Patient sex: M
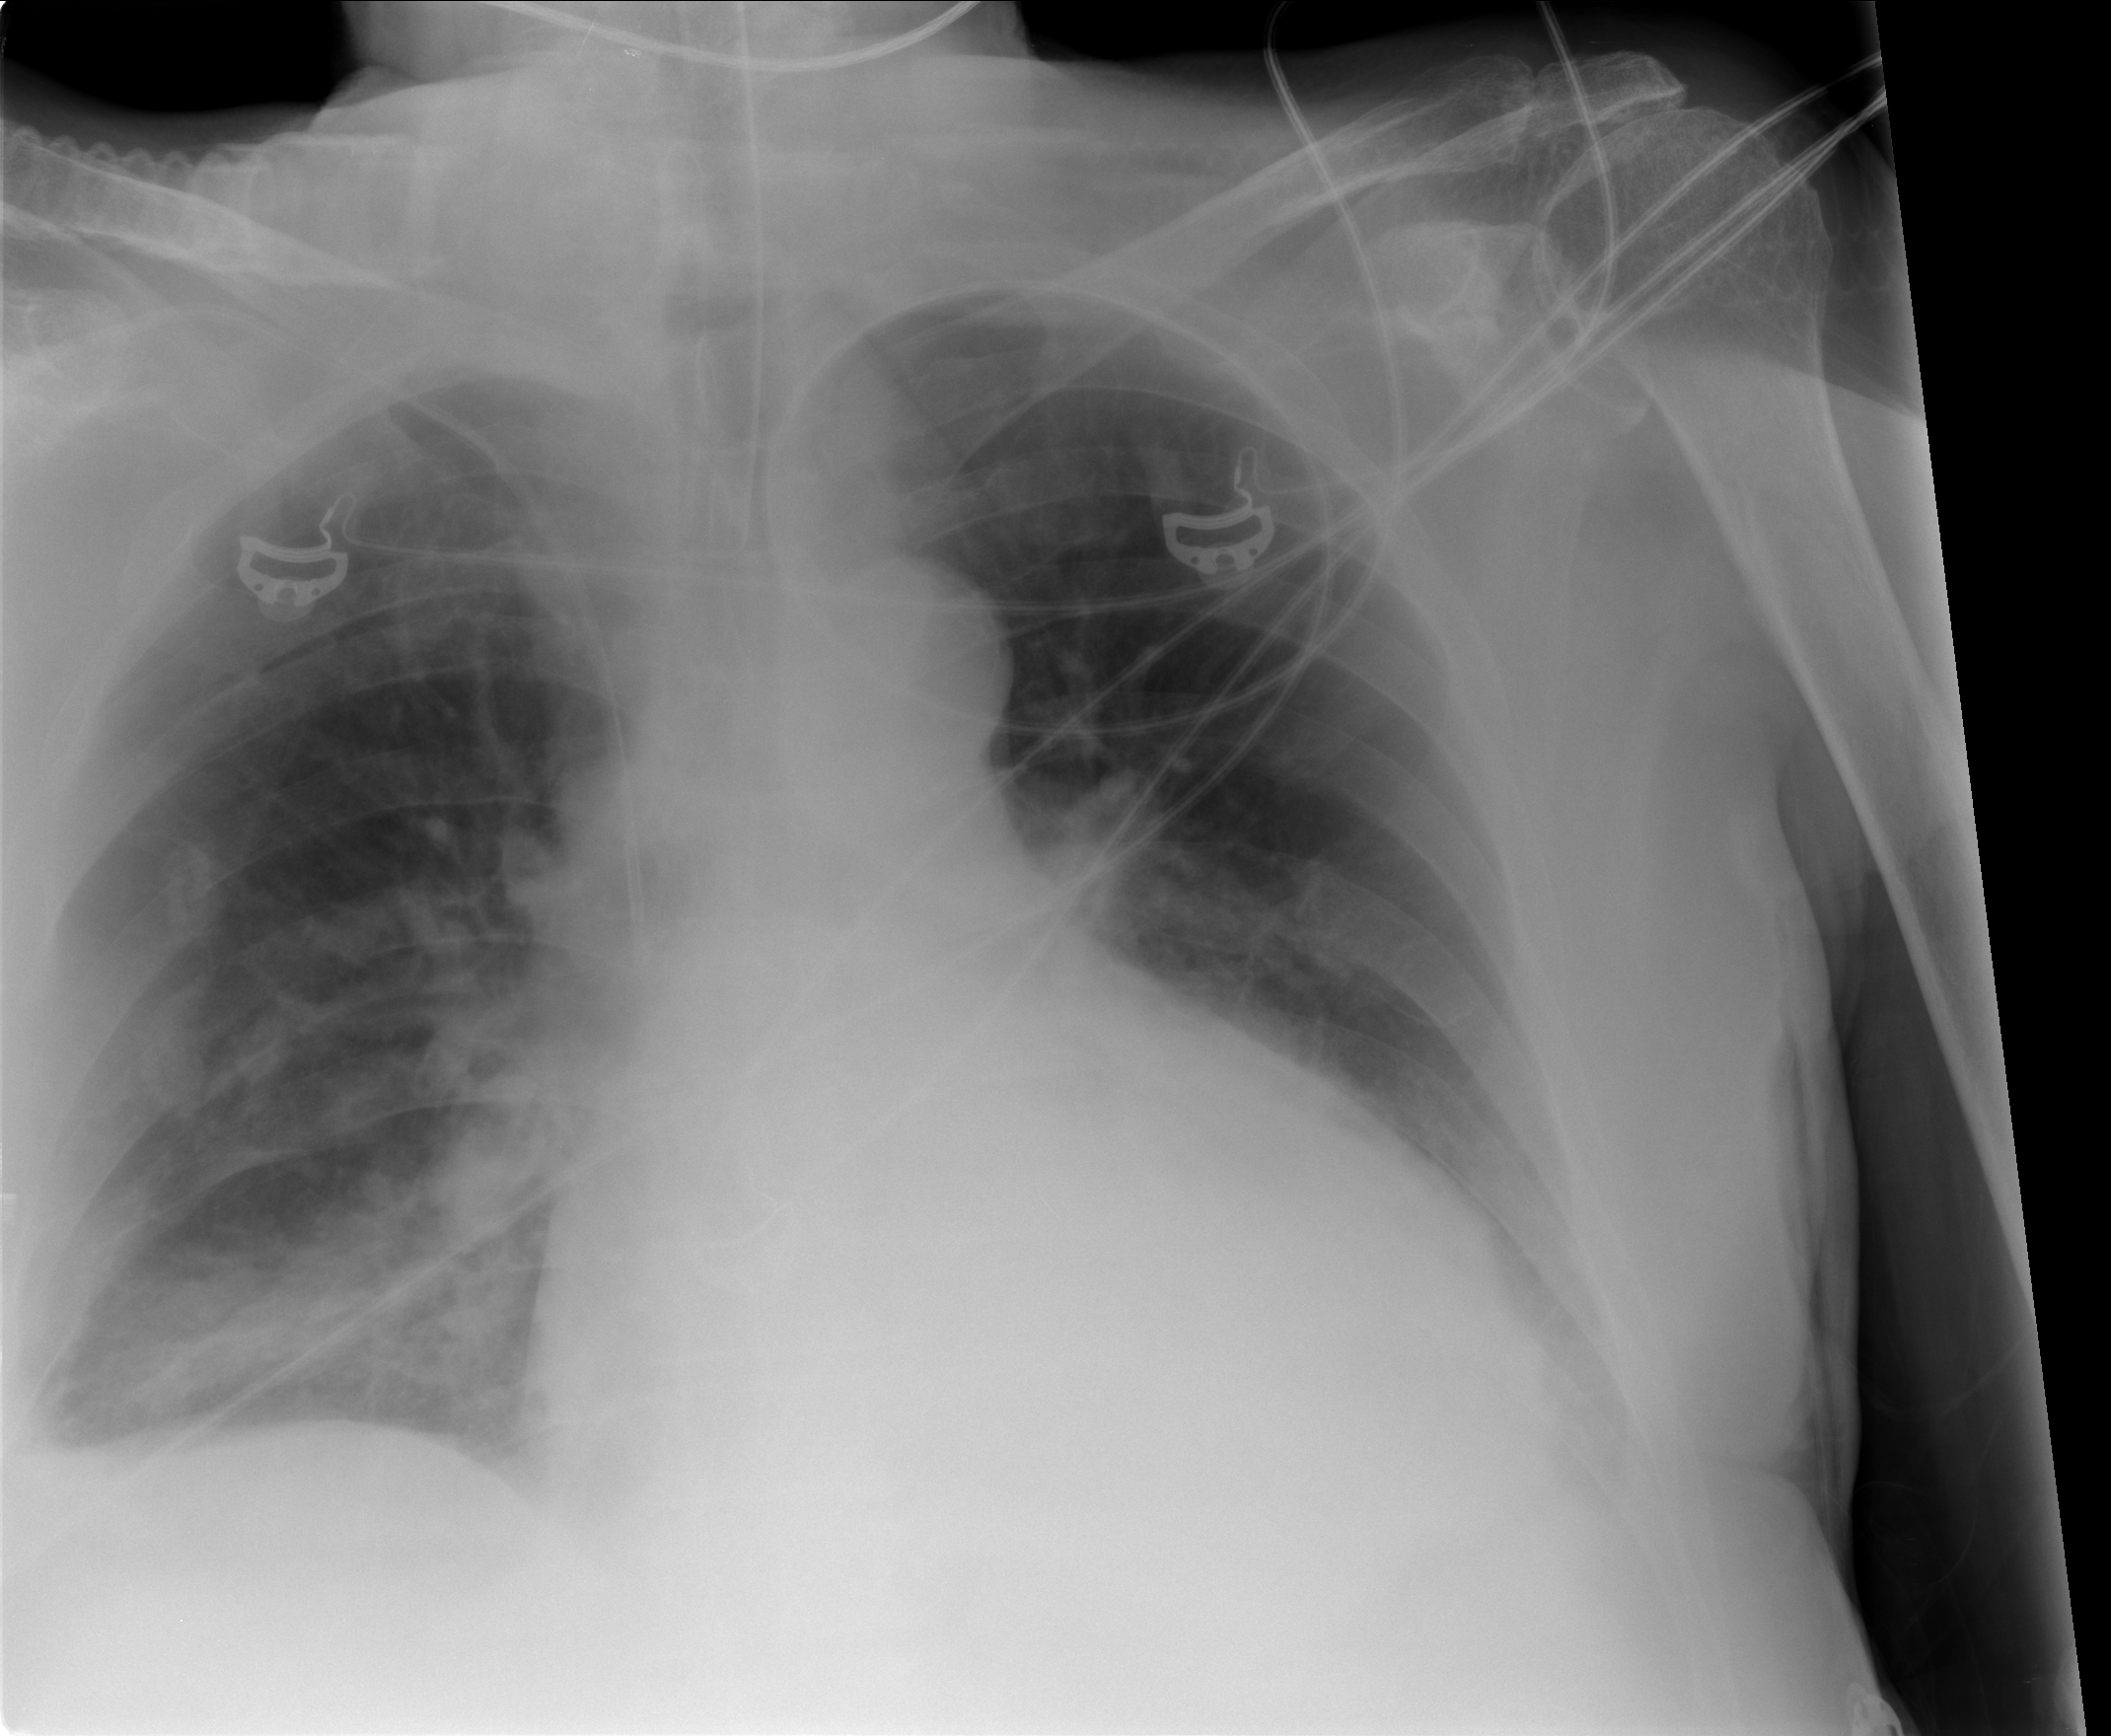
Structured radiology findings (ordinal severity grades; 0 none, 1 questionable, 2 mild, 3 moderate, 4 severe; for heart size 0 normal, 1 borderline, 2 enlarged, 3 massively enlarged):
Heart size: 2
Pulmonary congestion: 2
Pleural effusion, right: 2
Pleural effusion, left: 2
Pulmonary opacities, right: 3
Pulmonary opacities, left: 0
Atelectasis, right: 2
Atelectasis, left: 3